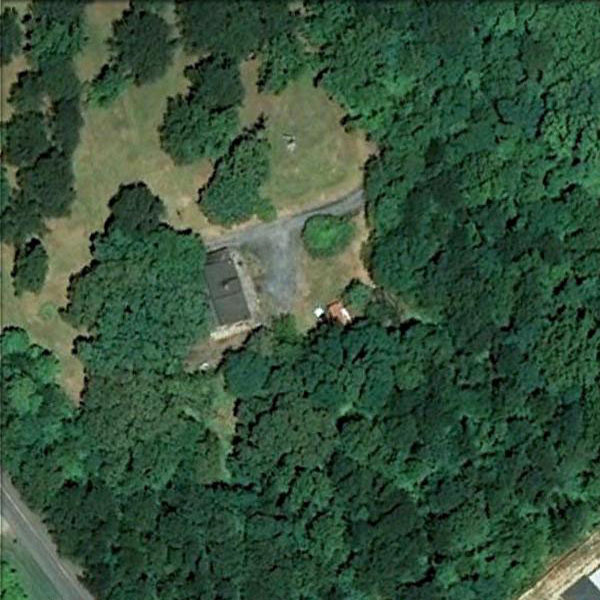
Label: Forest